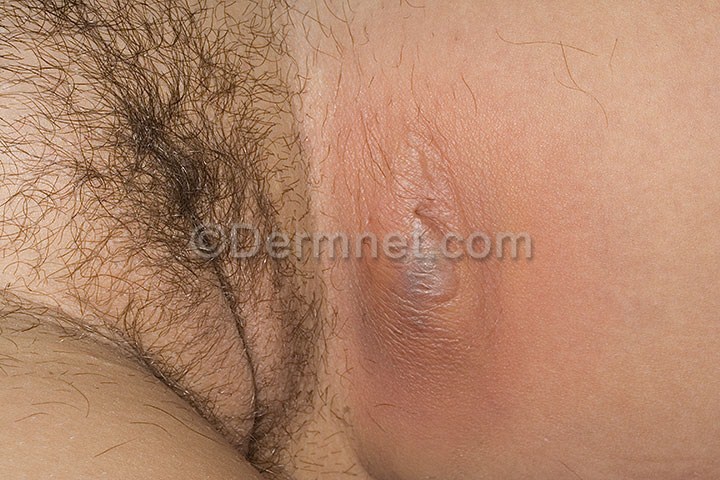
Disease: Acne and Rosacea Photos